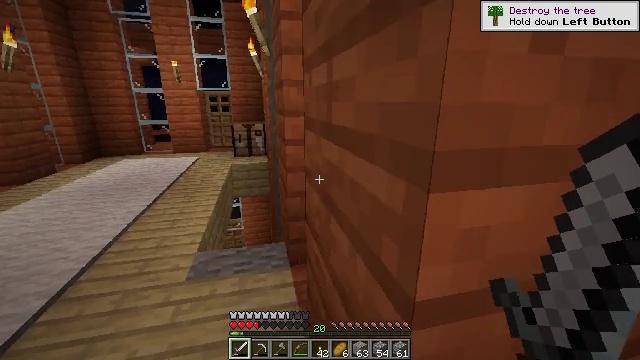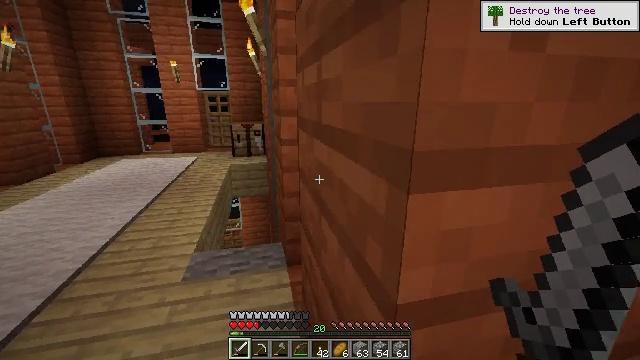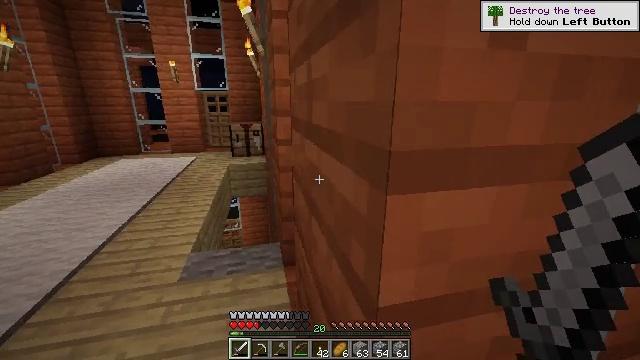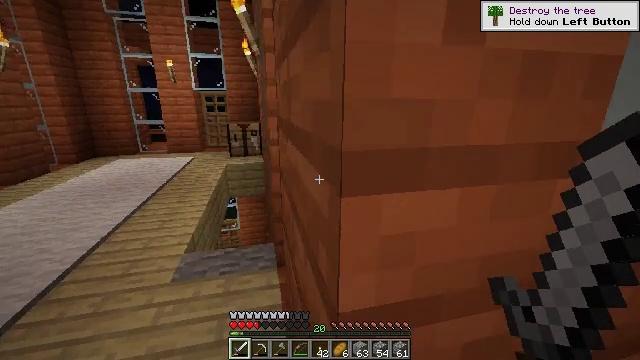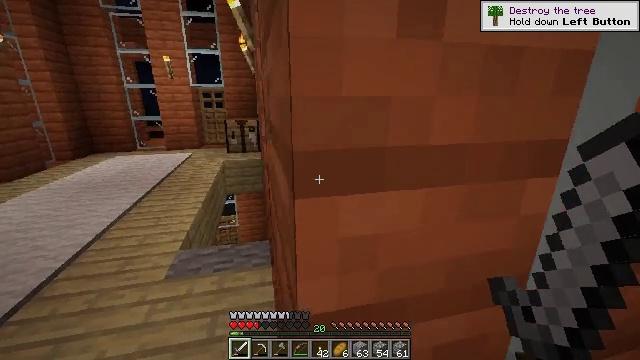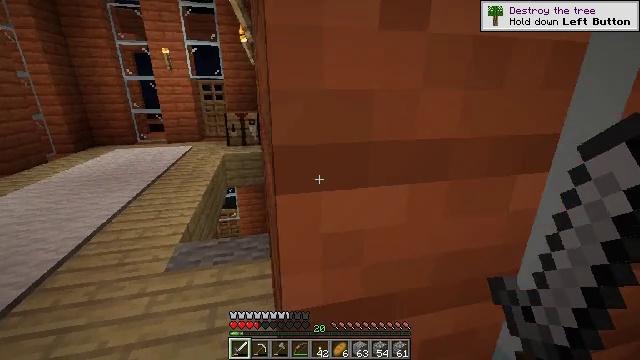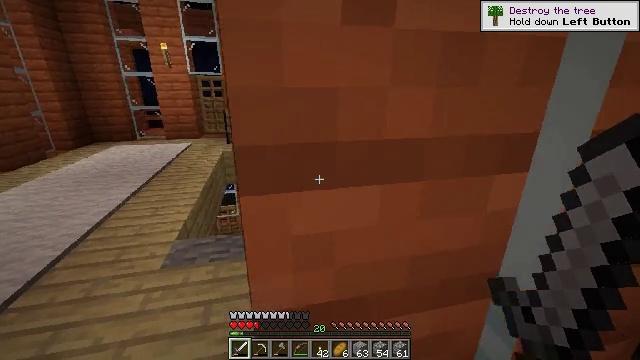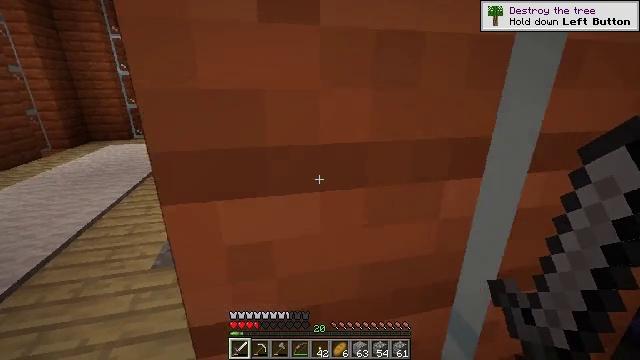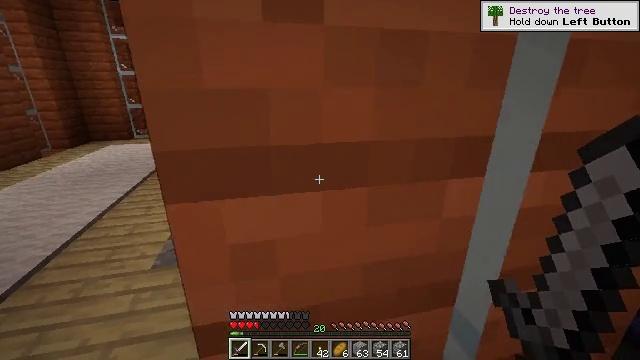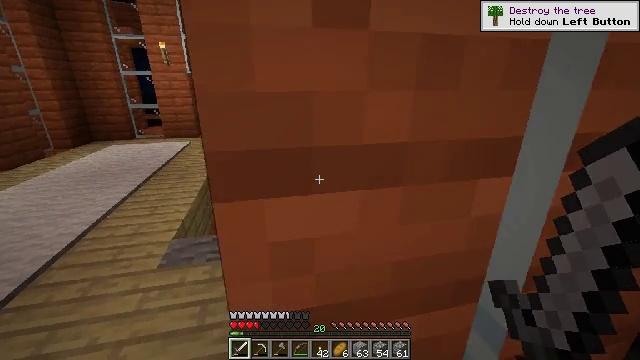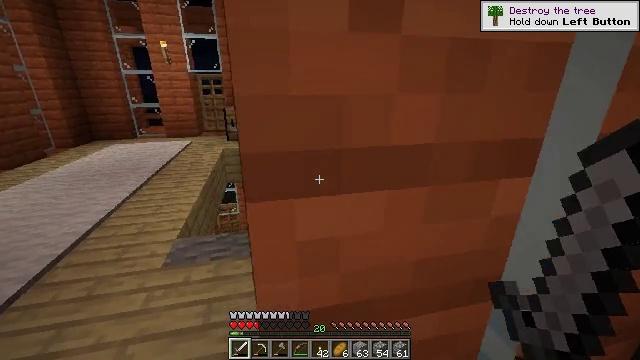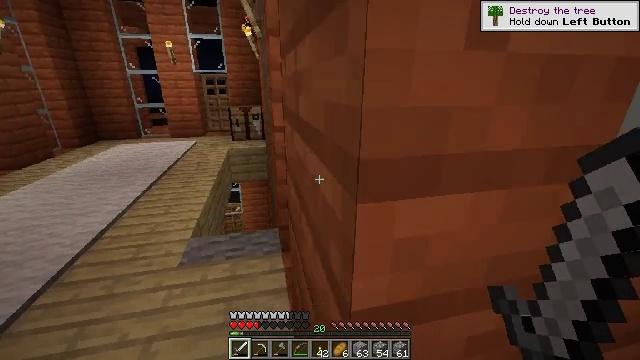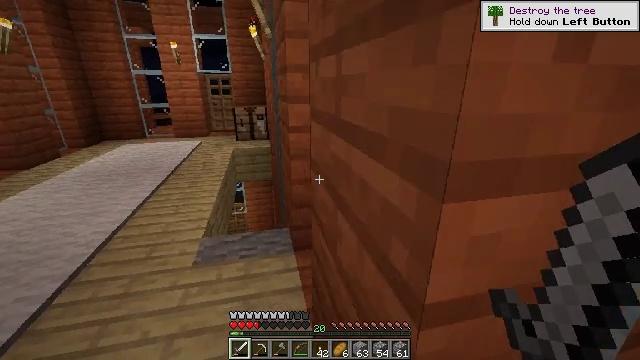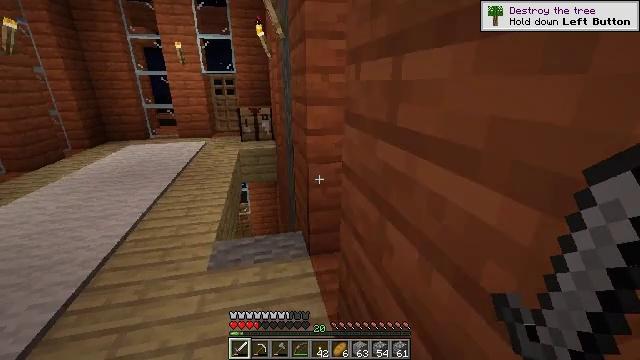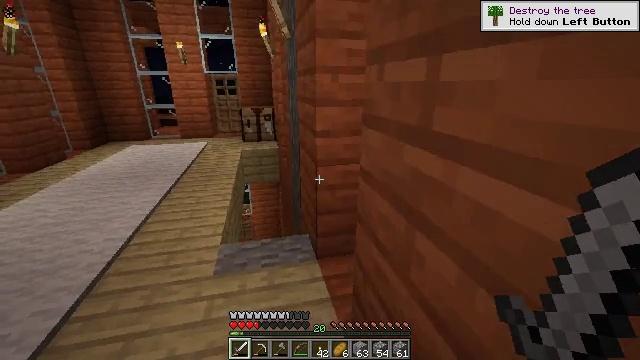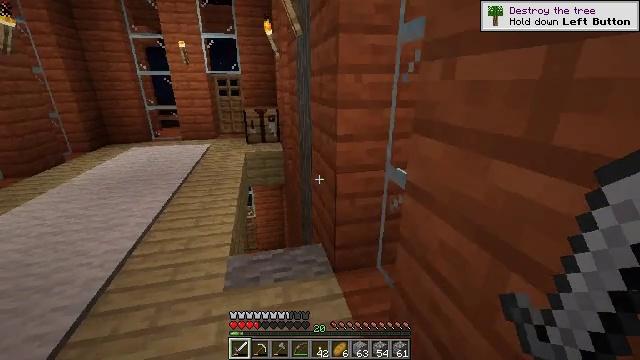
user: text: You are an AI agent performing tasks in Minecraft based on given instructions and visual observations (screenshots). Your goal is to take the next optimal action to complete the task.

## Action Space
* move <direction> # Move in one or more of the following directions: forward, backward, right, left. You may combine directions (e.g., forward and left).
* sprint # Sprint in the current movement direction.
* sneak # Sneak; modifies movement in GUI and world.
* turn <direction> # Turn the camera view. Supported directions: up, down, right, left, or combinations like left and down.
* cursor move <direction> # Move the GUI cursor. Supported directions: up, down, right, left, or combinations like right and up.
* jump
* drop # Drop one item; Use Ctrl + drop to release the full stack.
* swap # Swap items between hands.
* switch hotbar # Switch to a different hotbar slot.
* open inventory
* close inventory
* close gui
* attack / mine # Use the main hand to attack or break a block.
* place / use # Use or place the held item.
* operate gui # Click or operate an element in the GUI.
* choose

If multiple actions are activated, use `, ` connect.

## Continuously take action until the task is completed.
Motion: motion action
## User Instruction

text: Collect the birch pressure plate.
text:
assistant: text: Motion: move forward
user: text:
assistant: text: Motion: move forward
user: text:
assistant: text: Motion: move forward
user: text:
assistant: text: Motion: move forward
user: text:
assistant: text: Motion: move forward, turn down
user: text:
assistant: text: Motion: move forward
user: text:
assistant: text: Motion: move forward
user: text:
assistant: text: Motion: move forward and move left
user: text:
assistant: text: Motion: move forward and move left
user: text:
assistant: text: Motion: move forward and move left
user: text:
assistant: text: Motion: move forward and move left
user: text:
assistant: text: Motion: move forward and move left
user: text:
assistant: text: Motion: move forward and move left
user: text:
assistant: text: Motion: move forward and move left
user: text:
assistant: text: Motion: move forward
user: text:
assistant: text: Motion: move forward
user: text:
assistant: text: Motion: move forward
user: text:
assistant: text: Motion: move forward, turn right and down
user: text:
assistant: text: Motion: move forward, turn right and down
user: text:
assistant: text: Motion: move forward, turn right and down
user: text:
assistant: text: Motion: move forward, turn down
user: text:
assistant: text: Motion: move forward, turn down
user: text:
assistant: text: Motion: move forward, turn left and down
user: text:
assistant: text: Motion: move forward, turn left and down
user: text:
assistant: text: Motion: move forward, turn left and down
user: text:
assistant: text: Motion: move forward, turn left and down
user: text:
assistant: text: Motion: move forward, turn left and down
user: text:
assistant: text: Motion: move forward, turn left and down
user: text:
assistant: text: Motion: move forward, turn left and down
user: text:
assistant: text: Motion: move forward, turn left and down